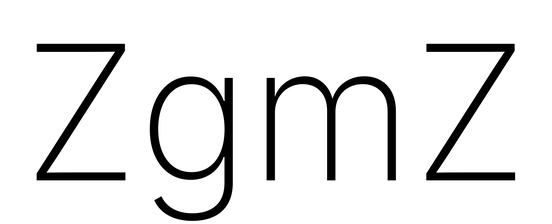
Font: Inter_ExtraLight